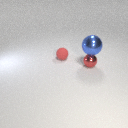
small red metal sphere below large blue metal sphere